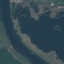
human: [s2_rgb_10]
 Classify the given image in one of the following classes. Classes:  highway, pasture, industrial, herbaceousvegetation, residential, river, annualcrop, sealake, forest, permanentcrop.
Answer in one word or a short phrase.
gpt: River